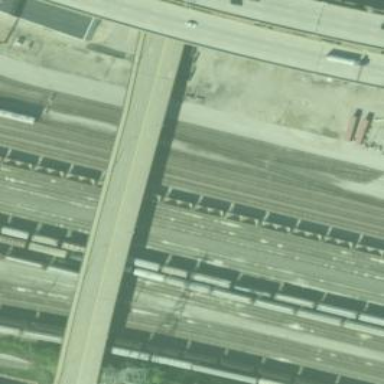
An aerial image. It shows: Railway siding with rails.